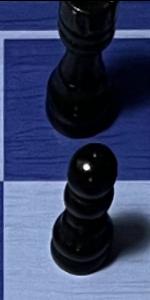
Label: Pawn_Black